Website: walmart
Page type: billing-address
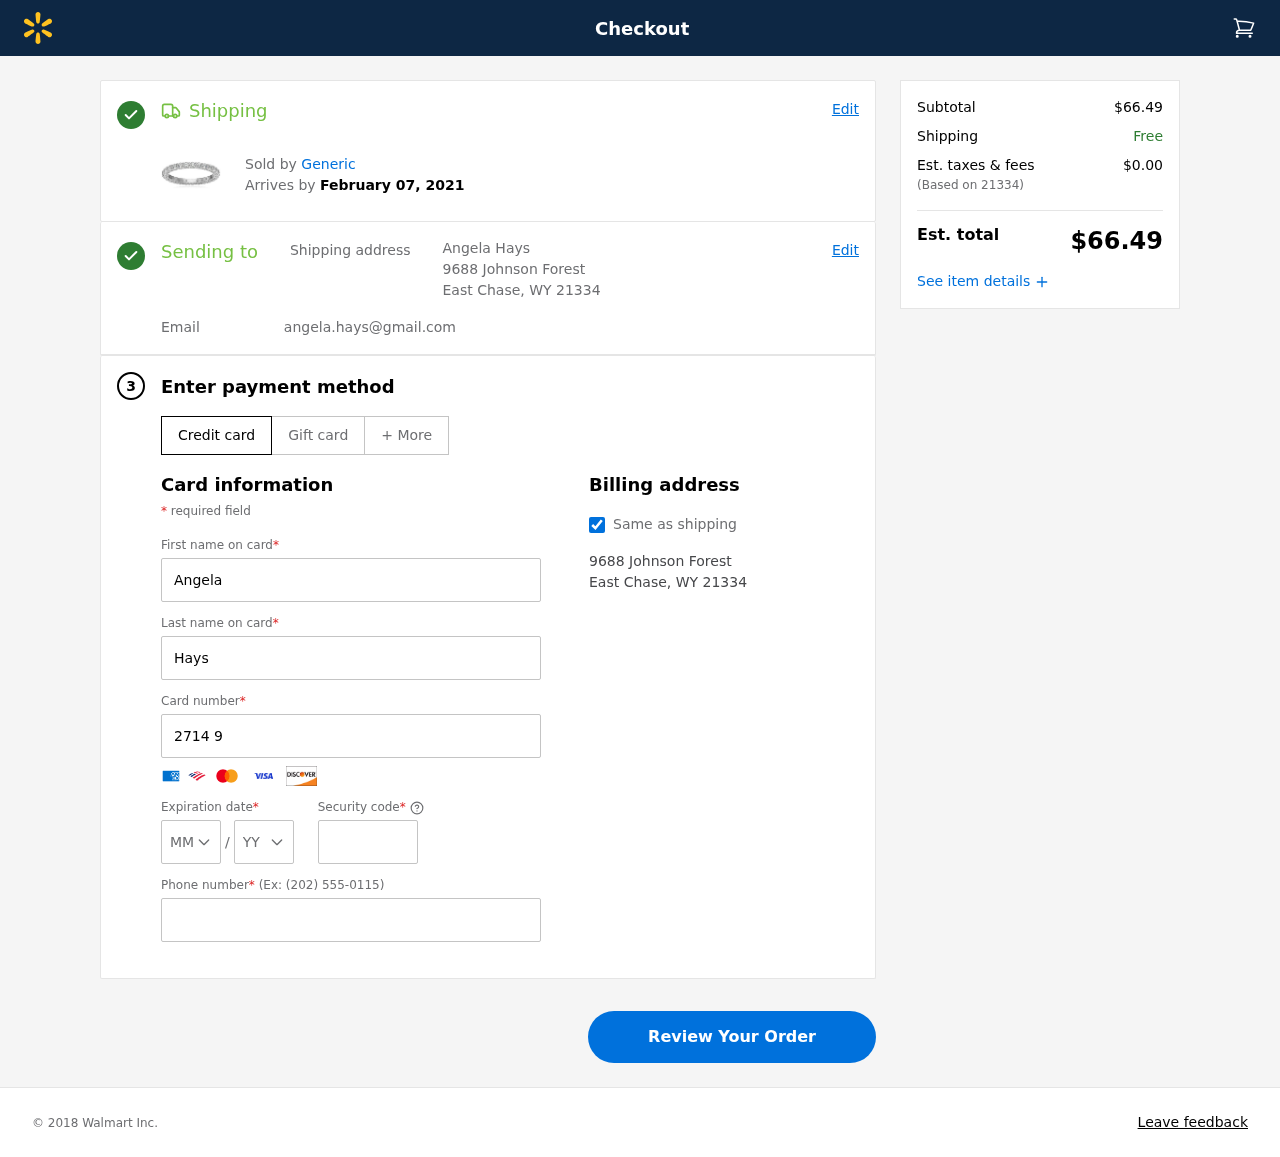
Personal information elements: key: PII_CARD_CVV
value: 031
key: PII_CARD_EXPIRY_MONTH
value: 02
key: PII_CARD_EXPIRY_YEAR
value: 30
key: PII_CARD_NUMBER
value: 2714 9866 1523 1753
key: PII_CITY_STATE_ZIP
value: East Chase, WY 21334
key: PII_EMAIL
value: angela.hays@gmail.com
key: PII_FIRSTNAME
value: Angela
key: PII_FULLNAME
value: Angela Hays
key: PII_LASTNAME
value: Hays
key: PII_PHONE
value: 3583181872
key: PII_POSTCODE
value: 21334
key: PII_STREET
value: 9688 Johnson Forest
Product elements: key: PRODUCT1_BRAND
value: Generic
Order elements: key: ORDER_DELIVERY_DATE
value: February 07, 2021
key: ORDER_SUBTOTAL
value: $66.49
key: ORDER_TAX
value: $0.00
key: ORDER_TOTAL
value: $66.49